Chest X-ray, AP view. Patient: 76 years old, sex F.
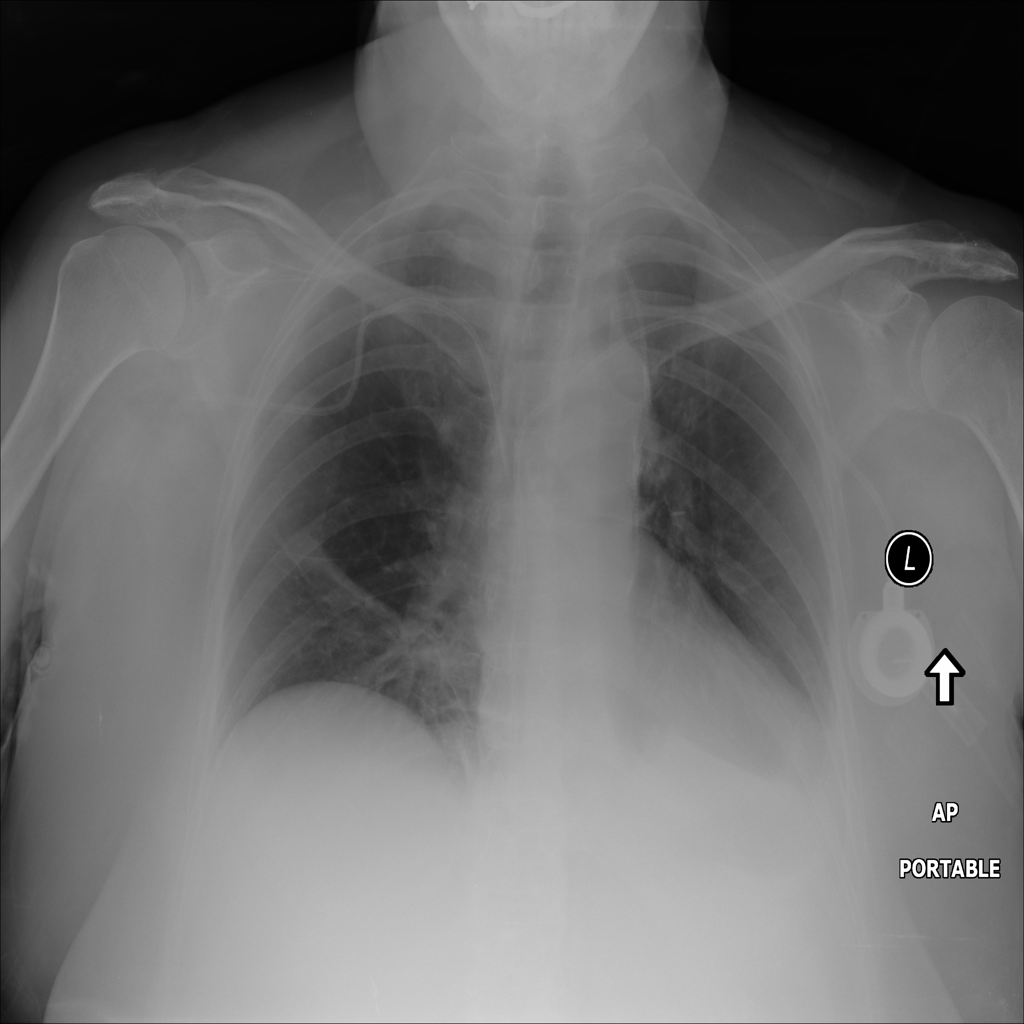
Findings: Atelectasis